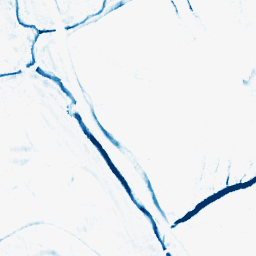
Category: morphological
Decomposition family: morphological_rect
Decomposition parameters: operation: closing
width: 5
height: 10
Upsampling method: sinc_hamming
Upsampling parameters: scale: 2
kernel_size: 8
Upsampling scale: 2